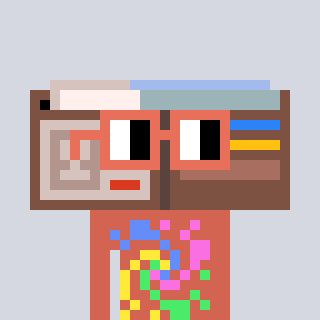
a pixel art character with square orange glasses, a wallet-shaped head and a peachy-colored body on a cool background